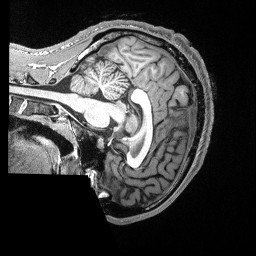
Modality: T1w
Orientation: sagittal
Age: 21
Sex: male